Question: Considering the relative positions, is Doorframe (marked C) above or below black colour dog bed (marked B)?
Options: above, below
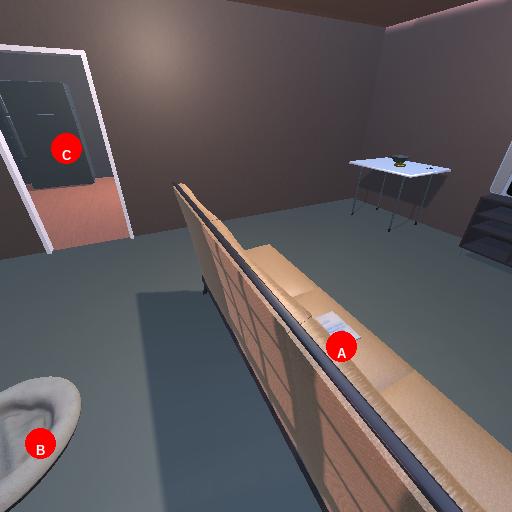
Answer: above